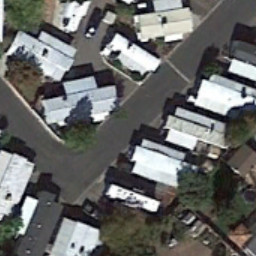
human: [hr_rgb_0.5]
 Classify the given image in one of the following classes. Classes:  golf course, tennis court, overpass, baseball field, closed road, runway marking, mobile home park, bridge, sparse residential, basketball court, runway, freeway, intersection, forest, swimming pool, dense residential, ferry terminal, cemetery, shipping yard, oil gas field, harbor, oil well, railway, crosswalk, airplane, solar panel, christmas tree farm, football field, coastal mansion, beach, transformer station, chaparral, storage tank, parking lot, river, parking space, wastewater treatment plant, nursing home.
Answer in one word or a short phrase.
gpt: mobile home park